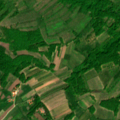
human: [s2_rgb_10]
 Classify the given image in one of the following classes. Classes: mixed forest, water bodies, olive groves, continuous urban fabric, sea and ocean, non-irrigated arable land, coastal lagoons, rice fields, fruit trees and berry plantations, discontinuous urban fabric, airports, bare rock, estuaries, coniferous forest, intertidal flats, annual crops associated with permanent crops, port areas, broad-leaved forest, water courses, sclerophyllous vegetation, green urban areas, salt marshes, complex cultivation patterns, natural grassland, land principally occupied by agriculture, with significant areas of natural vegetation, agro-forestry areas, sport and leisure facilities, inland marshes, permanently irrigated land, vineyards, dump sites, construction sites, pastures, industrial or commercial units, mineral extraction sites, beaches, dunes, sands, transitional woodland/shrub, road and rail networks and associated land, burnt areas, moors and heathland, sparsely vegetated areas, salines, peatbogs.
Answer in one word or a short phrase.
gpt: non-irrigated arable land, complex cultivation patterns, land principally occupied by agriculture, with significant areas of natural vegetation, transitional woodland/shrub